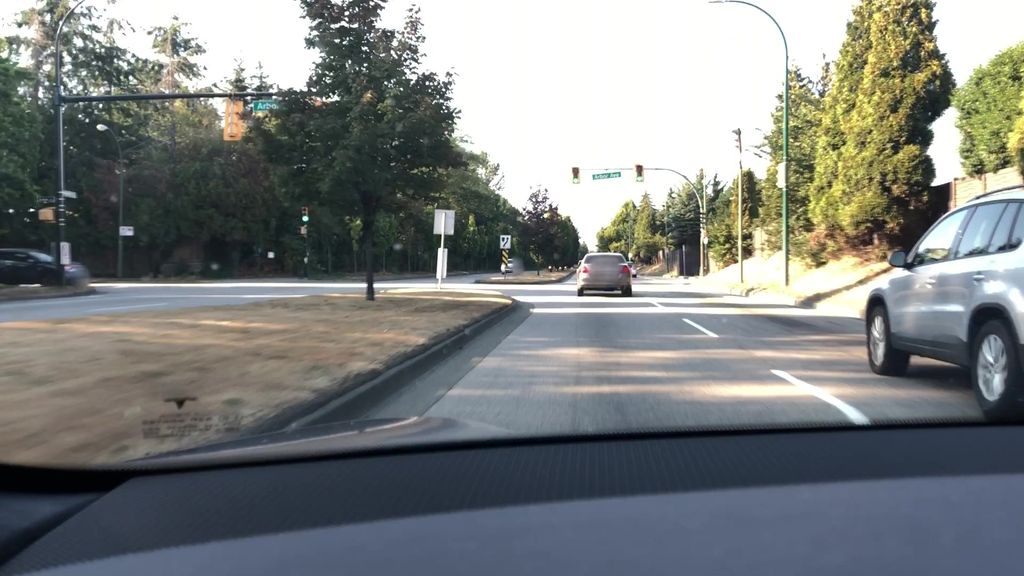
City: vancouver